Question: Alright so i was working on a C++ project for school which required me to create an interactive timetable. So i implemented this in Qt and the implementation turned out to be quite successful.
I am now on the final stage where i want to take a

Now the problem is that this is . The entries are actually and i set attributes and wrote code for each of them individually. So i guess i cant use the Pixmap property to grab the widget or something as there is NO widget.
I need the part inside the border to be captured as an image and i want to store it on my PC as a jpeg file when the generate button is pressed. I know how to do the latter but how do i GET the image and store it?
Here is the code for the particular form/window. Not sure it will help but still..
'''
#include "student_tt.h"
#include "ui_student_tt.h"
#include "dialog.h"
#include "QListWidgetItem"
#include "QListWidget"
#include "QLCDNumber"
#include <QString>
#include <string>
#include <QMessageBox>
void Student_TT::checkCredits()
{
int cnt=0;
if(!ui->m1->text().contains('-'))
{
cnt+=5;
}
if(!ui->m1_2->text().contains('-'))
{
cnt+=3;
}
if(!ui->m1_3->text().contains('-'))
{
cnt+=3;
}
if(!ui->m1_4->text().contains('-'))
{
cnt+=4;
}
if(!ui->m1_5->text().contains('-'))
{
cnt+=2;
}
QString x=QString::number(cnt);
ui->ccount->setText(x);
if(cnt>=10&&cnt<=15)
{
ui->tryx->setStyleSheet("QLabel {color : green}");
ui->gbutton->setEnabled(1);
}
else
{
ui->tryx->setStyleSheet("QLabel { color : red}");
ui->gbutton->setEnabled(0);
}
}
Student_TT::Student_TT(QWidget *parent) :
QDialog(parent),
ui(new Ui::Student_TT)
{
ui->setupUi(this);
}
Student_TT::~Student_TT()
{
delete ui;
}
void Student_TT::on_Student_TT_accepted(QString a,QString b,QString c)
{
ui->name->setText("NAME: "+a);
ui->reg->setText("REG.NO: "+b);
ui->stm->setText("STREAM: "+c);
}
void Student_TT::on_listWidget_itemClicked(QListWidgetItem *item)
{
if(item->isSelected())
{
QString a=ui->m1->text();
if(a!=item->text())
{
QString x1=item->text();
ui->sub1->setStyleSheet("QLabel {color : green; }");
ui->m1->setStyleSheet("QLabel {color : deepskyblue; }");
ui->w1->setStyleSheet("QLabel {color : deepskyblue; }");
ui->f1->setStyleSheet("QLabel {color : deepskyblue; }");//Setting colours to labels
ui->lab1->setStyleSheet("QLabel {color : deepskyblue; }");
ui->lab1_2->setStyleSheet("QLabel {color : deepskyblue; }");
ui->m1->setText(x1);//Setting text
ui->w1->setText(x1);
ui->f1->setText(x1);
ui->lab1->setText(x1+"L");
ui->lab1_2->setText(x1+"L");
}
else
{
ui->sub1->setStyleSheet("QLabel {color : black; }");
QString x1=ui->m1_8->text();//Unused
ui->m1->setStyleSheet("QLabel {color : green; }");
ui->w1->setStyleSheet("QLabel {color : green; }");
ui->f1->setStyleSheet("QLabel {color : green; }");//Setting colours to labels
ui->lab1->setStyleSheet("QLabel {color : green; }");
ui->lab1_2->setStyleSheet("QLabel {color : green; }");
ui->m1->setText(x1);//Setting text
ui->w1->setText(x1);
ui->f1->setText(x1);
ui->lab1->setText(x1);
ui->lab1_2->setText(x1);
}
}
checkCredits();//updating credits
}
void Student_TT::on_listWidget_2_itemClicked(QListWidgetItem *item)
{
if(item->isSelected())
{
QString a=ui->m1_2->text();//Its Physics
if(a!=item->text())
{
QString x1=item->text();
ui->sub2->setStyleSheet("QLabel {color : green; }");
ui->m1_2->setStyleSheet("QLabel {color : orange; }");
ui->tu1_2->setStyleSheet("QLabel {color : orange; }");
ui->th1_2->setStyleSheet("QLabel {color : orange; }");//Setting colours to labels
ui->lab2->setStyleSheet("QLabel {color : orange; }");
ui->lab21->setStyleSheet("QLabel {color : orange; }");
ui->m1_2->setText(x1);//Setting text
ui->tu1_2->setText(x1);
ui->th1_2->setText(x1);
ui->lab2->setText(x1+"L");
ui->lab21->setText(x1+"L");
}
else
{
QString x1=ui->m1_8->text();//Unused
ui->sub2->setStyleSheet("QLabel {color : black; }");
ui->m1_2->setStyleSheet("QLabel {color : green; }");
ui->tu1_2->setStyleSheet("QLabel {color : green; }");
ui->th1_2->setStyleSheet("QLabel {color : green; }");//Setting colours to labels
ui->lab2->setStyleSheet("QLabel {color : green; }");
ui->lab21->setStyleSheet("QLabel {color : green; }");
ui->m1_2->setText(x1);//Setting text
ui->tu1_2->setText(x1);
ui->th1_2->setText(x1);
ui->lab2->setText(x1);
ui->lab21->setText(x1);
}
}
checkCredits();//updating credits
}
void Student_TT::on_listWidget_3_itemClicked(QListWidgetItem *item)
{
if(item->isSelected())
{
QString a=ui->m1_3->text();//Its Chemistry
if(a!=item->text())
{
QString x1=item->text();
ui->sub3->setStyleSheet("QLabel {color : green; }");
ui->m1_3->setStyleSheet("QLabel {color : magenta; }");
ui->w1_3->setStyleSheet("QLabel {color : magenta; }");
ui->f1_3->setStyleSheet("QLabel {color : magenta; }");
ui->lab32->setStyleSheet("QLabel {color : magenta; }");
ui->lab33->setStyleSheet("QLabel {color : magenta; }");
ui->m1_3->setText(x1);//Setting text
ui->w1_3->setText(x1);
ui->f1_3->setText(x1);
ui->lab32->setText(x1+"L");
ui->lab33->setText(x1+"L");
}
else
{
QString x1=ui->m1_8->text();//Unused
ui->sub3->setStyleSheet("QLabel {color : black; }");
ui->m1_3->setStyleSheet("QLabel {color : green; }");
ui->w1_3->setStyleSheet("QLabel {color : green; }");
ui->f1_3->setStyleSheet("QLabel {color : green; }");//Setting colours to labels
ui->lab32->setStyleSheet("QLabel {color : green; }");
ui->lab33->setStyleSheet("QLabel {color : green; }");
ui->m1_3->setText(x1);//Setting text
ui->w1_3->setText(x1);
ui->f1_3->setText(x1);
ui->lab32->setText(x1);
ui->lab33->setText(x1);
}
}
checkCredits();//updating credits
}
void Student_TT::on_listWidget_4_itemClicked(QListWidgetItem *item)
{
if(item->isSelected())
{
QString a=ui->m1_4->text();//Maths
if(a!=item->text())
{
QString x1=item->text();
ui->sub4->setStyleSheet("QLabel {color : green; }");
ui->m1_4->setStyleSheet("QLabel {color : darkcyan; }");
ui->tu1_4->setStyleSheet("QLabel {color : darkcyan; }");
ui->th1_4->setStyleSheet("QLabel {color : darkcyan; }");
ui->lab43->setStyleSheet("QLabel {color : darkcyan; }");
ui->lab44->setStyleSheet("QLabel {color : darkcyan; }");
ui->m1_4->setText(x1);//Setting text
ui->tu1_4->setText(x1);
ui->th1_4->setText(x1);
ui->lab43->setText(x1+"L");
ui->lab44->setText(x1+"L");
}
else
{
QString x1=ui->m1_8->text();//Unused
ui->sub4->setStyleSheet("QLabel {color : black; }");
ui->m1_4->setStyleSheet("QLabel {color : green; }");
ui->tu1_4->setStyleSheet("QLabel {color : green; }");
ui->th1_4->setStyleSheet("QLabel {color : green; }");//Setting colours to labels
ui->lab43->setStyleSheet("QLabel {color : green; }");
ui->lab44->setStyleSheet("QLabel {color : green; }");
ui->m1_4->setText(x1);//Setting text
ui->tu1_4->setText(x1);
ui->th1_4->setText(x1);
ui->lab43->setText(x1);
ui->lab44->setText(x1);
}
}
checkCredits();//Updating Credits
}
void Student_TT::on_pushButton_clicked()//Information
{
QMessageBox::information(this,tr("Information"),tr("1. There will be credits for each course marked in '[]'
2. Credits may be thought of as 'weightage'. More the credits, more important the subject will be.
3. You must select a minimum of 10 credits and a maximum of 15 credits
4. To select or change your course, just CLICK on the Course Code"));
}
void Student_TT::on_listWidget_5_itemClicked(QListWidgetItem *item)
{
if(item->isSelected())
{
QString a=ui->m1_5->text();//Maths
if(a!=item->text())
{
QString x1=item->text();
ui->sub5->setStyleSheet("QLabel {color : green; }");
ui->m1_5->setStyleSheet("QLabel {color : lime; }");
ui->f1_5->setStyleSheet("QLabel {color : lime; }");
ui->m1_5->setText(x1);//Setting text
ui->f1_5->setText(x1);
}
else
{
QString x1=ui->m1_8->text();//Unused
ui->sub5->setStyleSheet("QLabel {color : black;}");
ui->m1_5->setStyleSheet("QLabel {color : green;}");
ui->f1_5->setStyleSheet("QLabel {color : green;}");
ui->m1_5->setText(x1);//Setting text
ui->f1_5->setText(x1);
}
}
checkCredits();//Updating Credits
}
'''
Notice that there are a a few componenets from other windows in the code but i guess the code doesn't really need to be understood. You can check each label being assigned colours in the 5 'ItemSelected' functions.
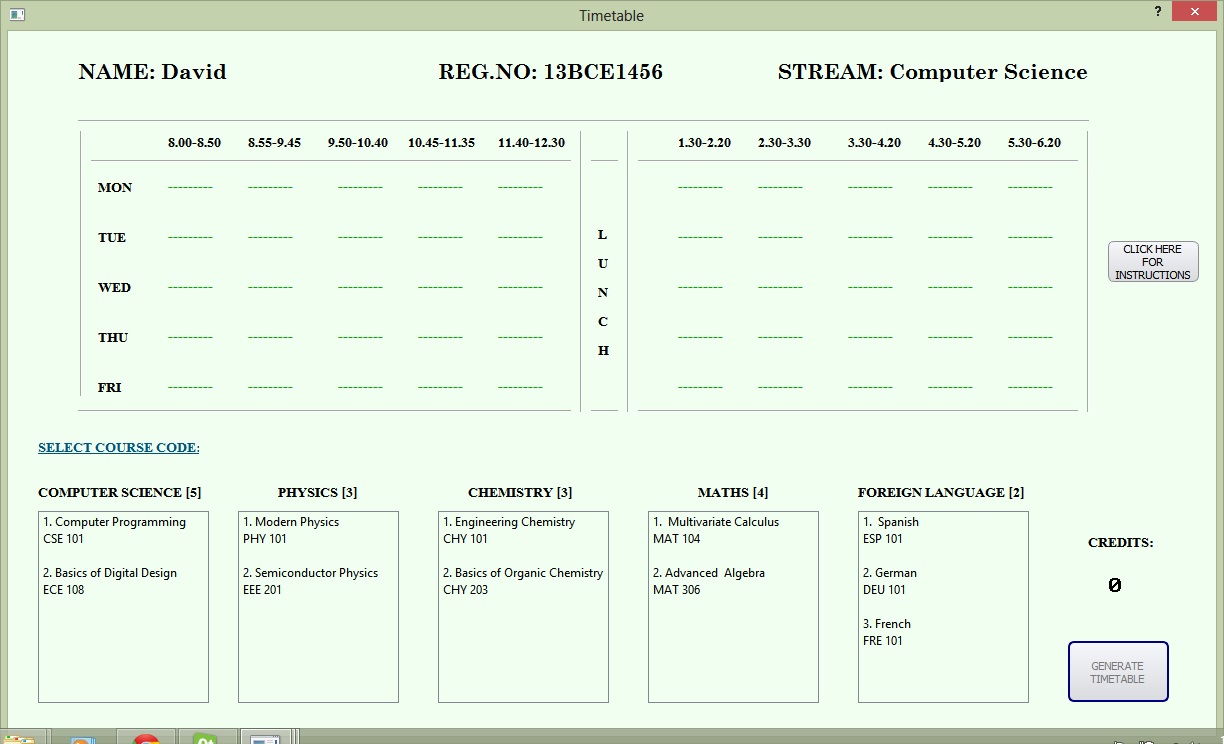
Answer: This works fine for me. I just settled with the complete screenshot.
'''
QPixmap pixmap = QPixmap::grabWidget( w );
pixmap.save("*folder location*/*file name*.jpg");
'''